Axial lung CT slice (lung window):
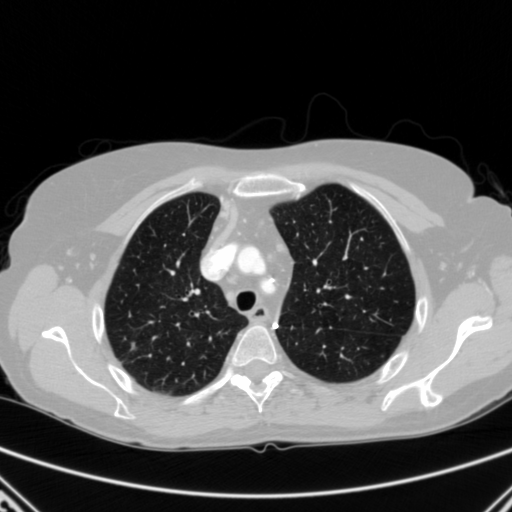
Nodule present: no